Field crop: tomato
Growth stage: 2
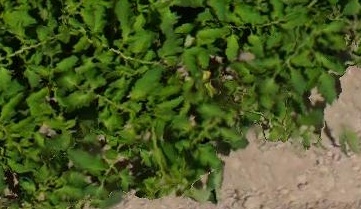
Species: tomato